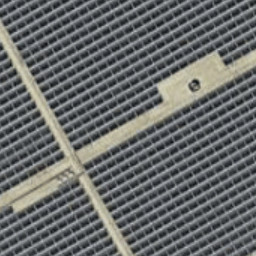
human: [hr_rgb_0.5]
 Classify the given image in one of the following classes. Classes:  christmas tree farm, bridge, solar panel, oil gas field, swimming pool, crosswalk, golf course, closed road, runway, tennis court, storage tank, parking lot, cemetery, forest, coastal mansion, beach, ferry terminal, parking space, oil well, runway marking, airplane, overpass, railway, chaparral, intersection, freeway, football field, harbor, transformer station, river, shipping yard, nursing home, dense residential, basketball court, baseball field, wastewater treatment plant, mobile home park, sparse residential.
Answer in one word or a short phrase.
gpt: solar panel